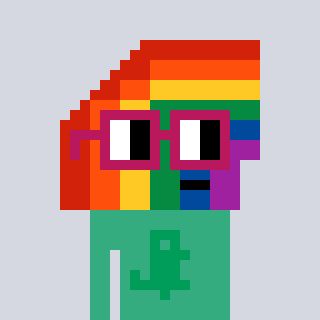
a pixel art character with square dark red glasses, a rainbow-shaped head and a teal-colored body on a cool background